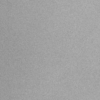
Label: dusty